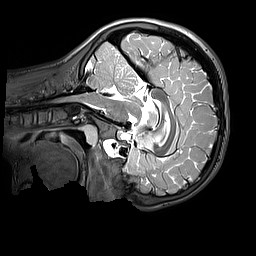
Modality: T2w
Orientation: sagittal
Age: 12
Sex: male
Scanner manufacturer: siemens
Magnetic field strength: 3 T
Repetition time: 3.2 s
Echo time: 0.408 s